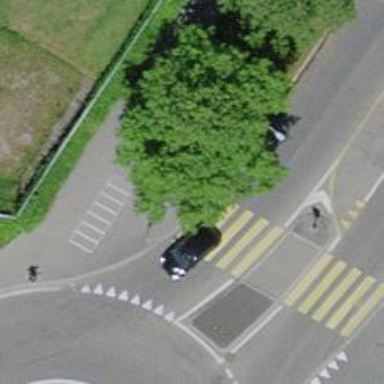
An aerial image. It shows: Uncontrolled crossing with pedestrian island.